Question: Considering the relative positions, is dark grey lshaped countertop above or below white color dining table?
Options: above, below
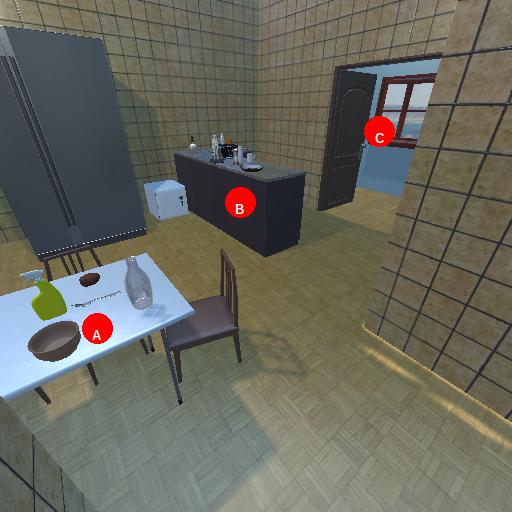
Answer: above